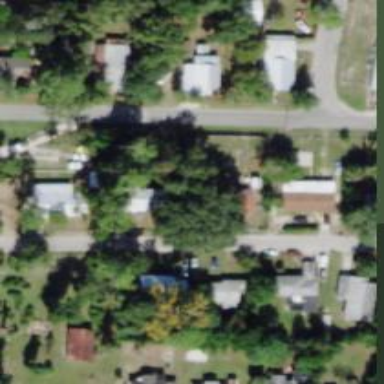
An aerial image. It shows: This residential area consists of single-family homes.